Field crop: maize
Growth stage: 2
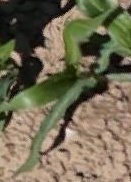
Species: maize